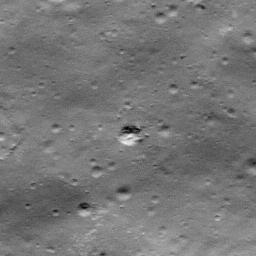
Pit: Rutherfurd 1b
Host crater: Rutherfurd
Host type: impact_melt
Lunar coordinates: latitude -60.779, longitude 348.186